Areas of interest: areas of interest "Shopping Mall"
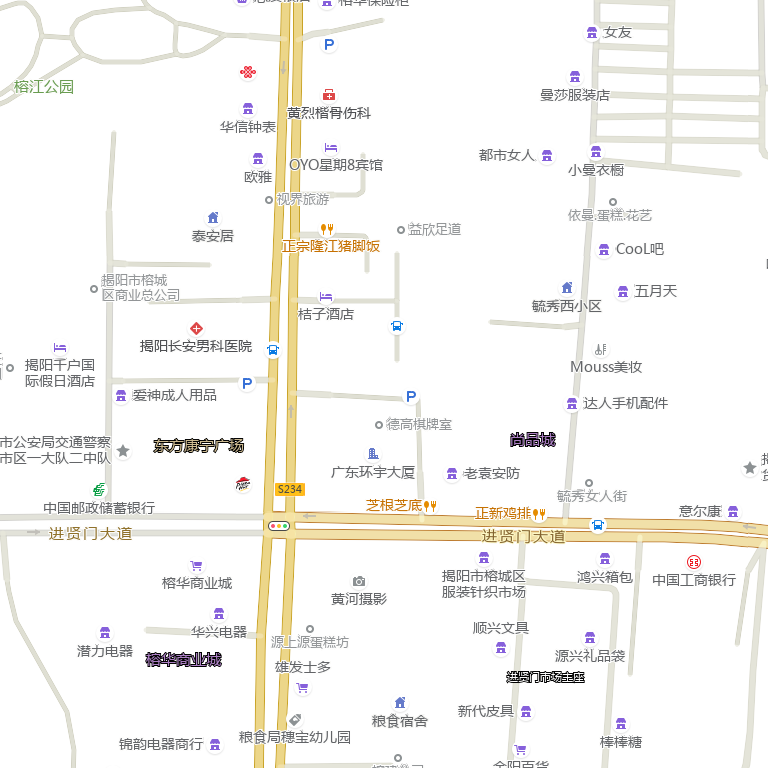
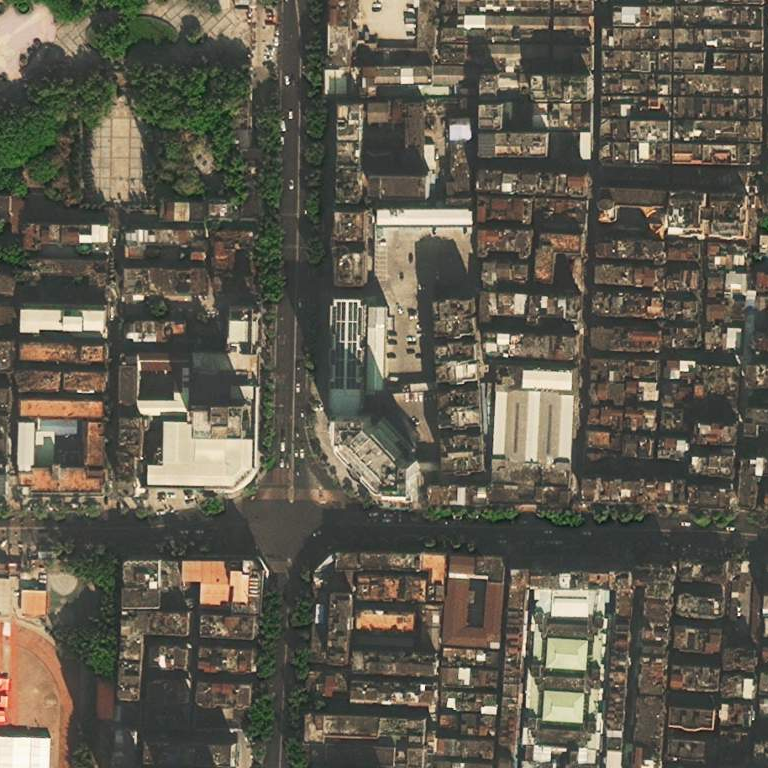